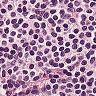
Metastatic tissue present: no